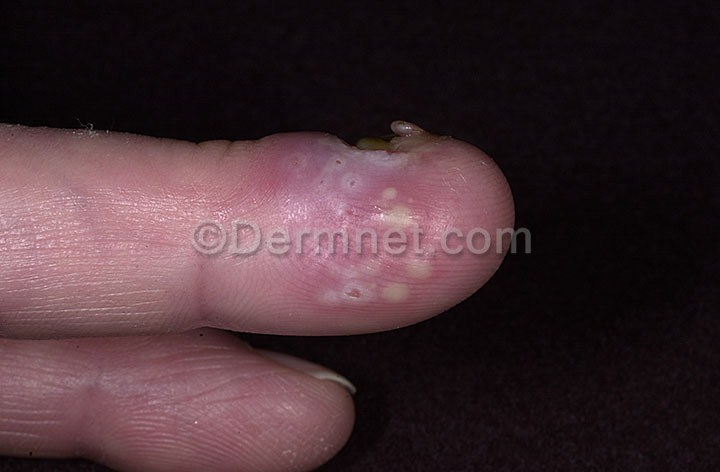
Disease: Warts Molluscum and other Viral Infections